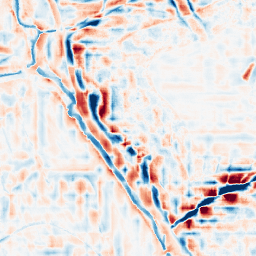
Category: wavelet
Decomposition family: wavelet_reverse_biorthogonal
Decomposition parameters: wavelet: rbio2.4
level: 4
Upsampling method: lanczos
Upsampling parameters: scale: 8
Upsampling scale: 8